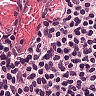
Metastatic tissue present: no